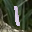
Label: 1